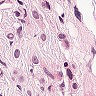
Metastatic tissue present: yes